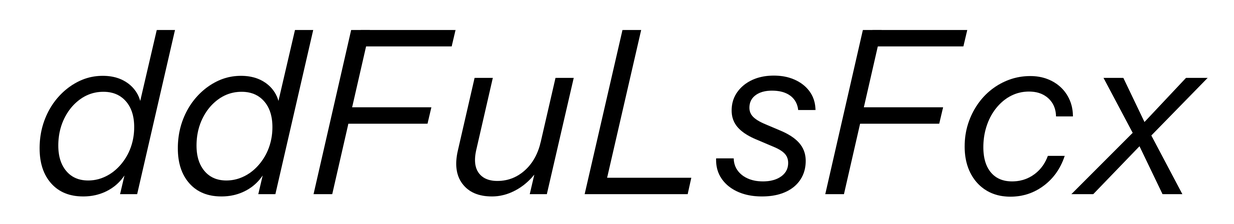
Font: InstrumentSans-Italic_Italic